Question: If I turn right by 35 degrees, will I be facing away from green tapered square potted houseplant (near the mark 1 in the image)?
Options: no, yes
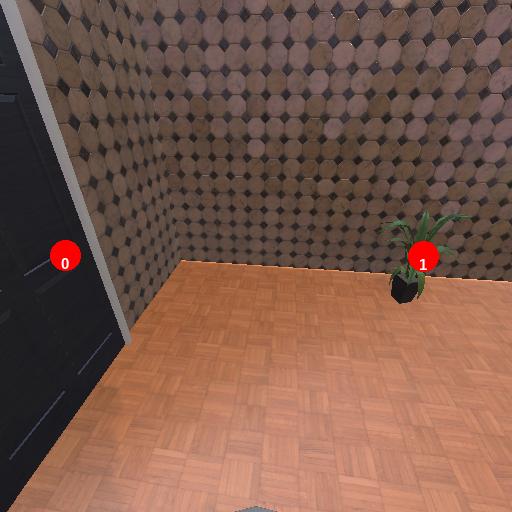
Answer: no